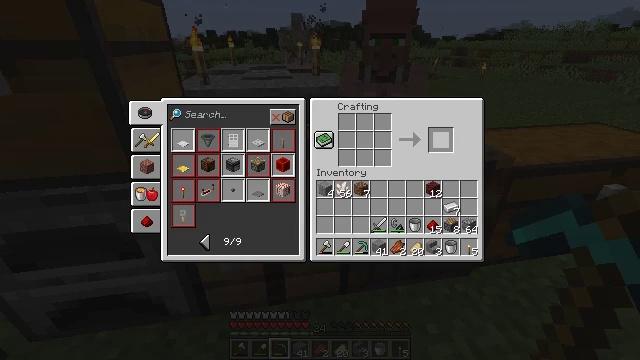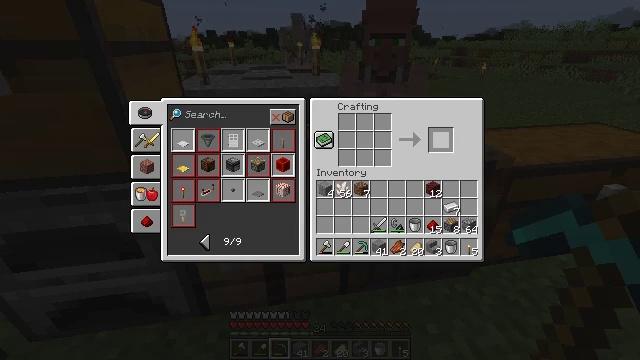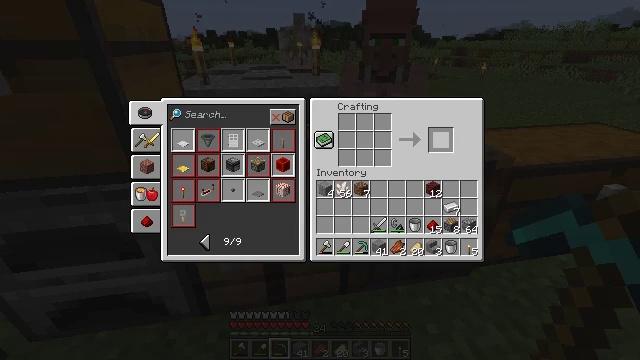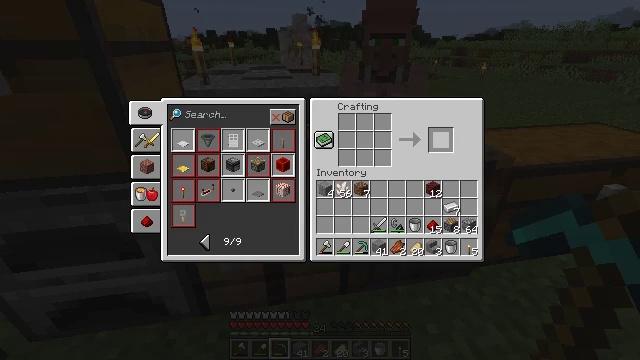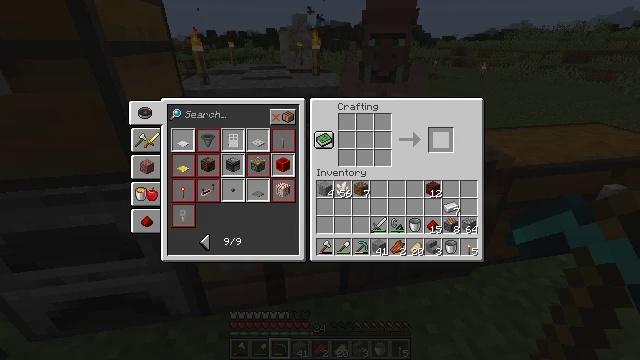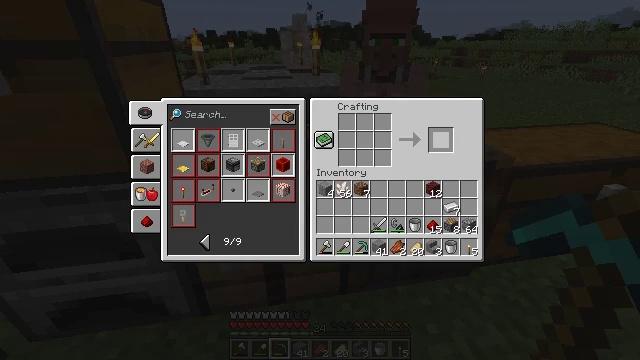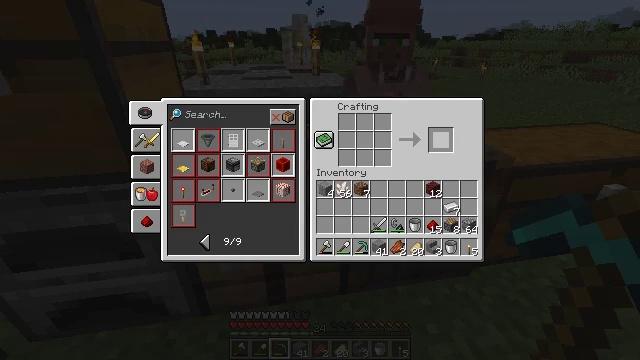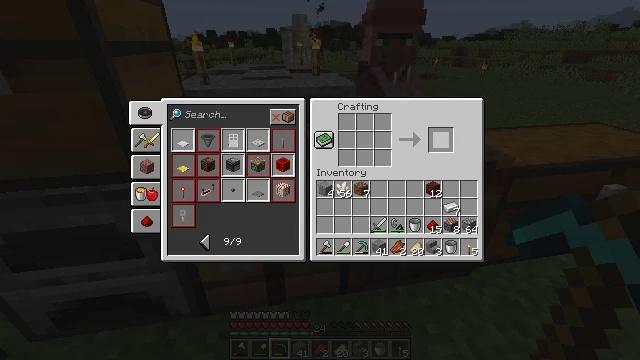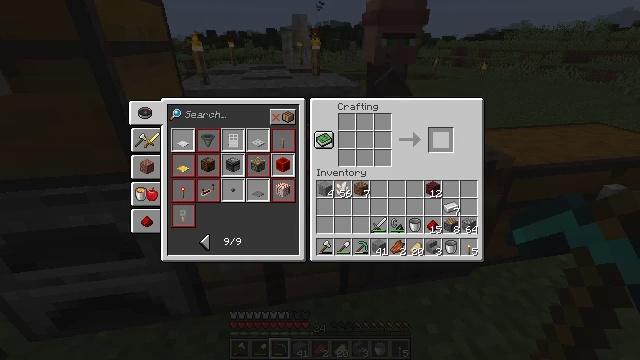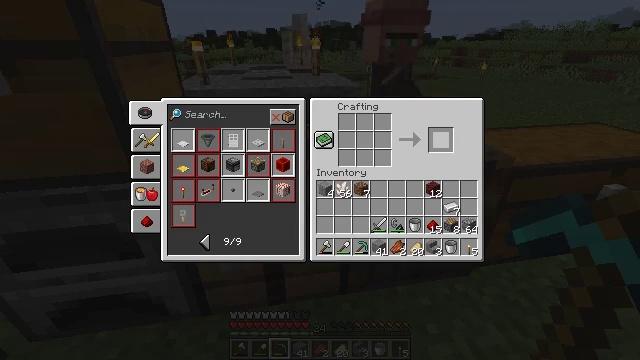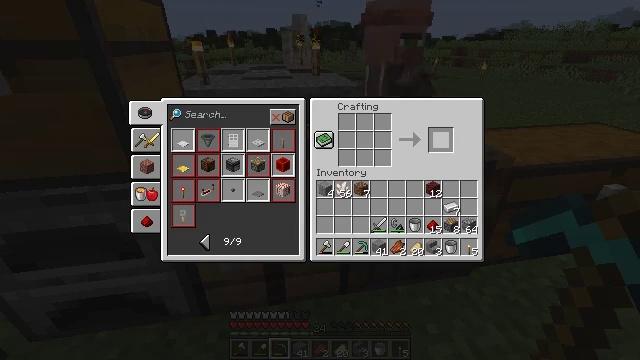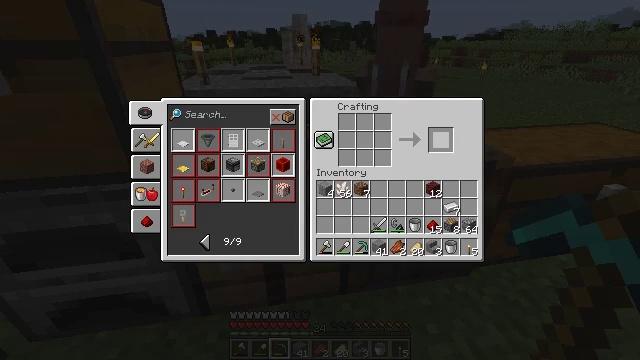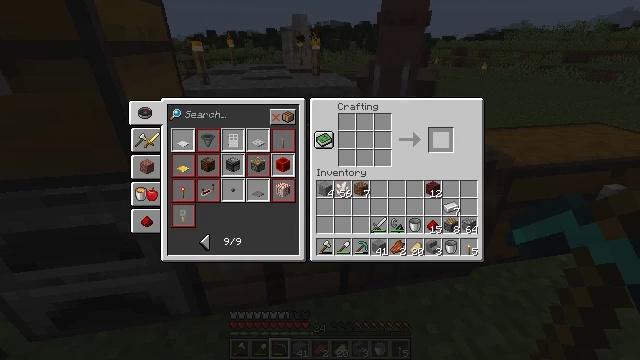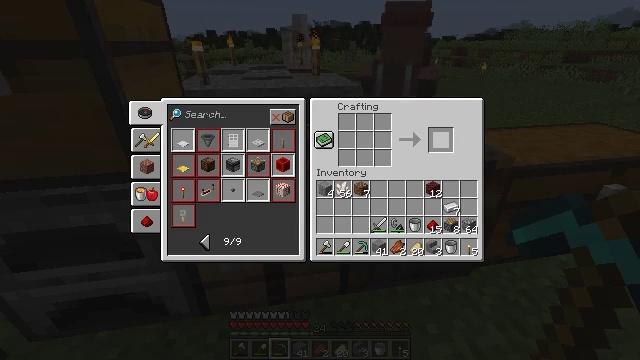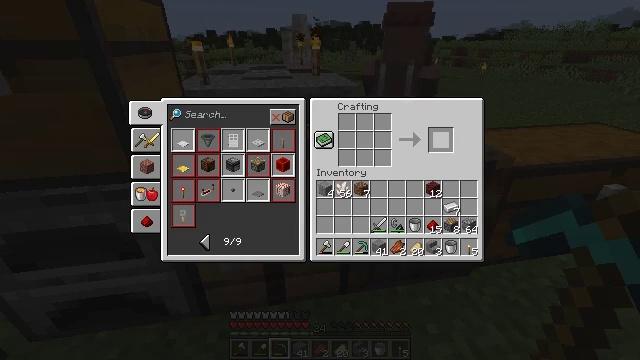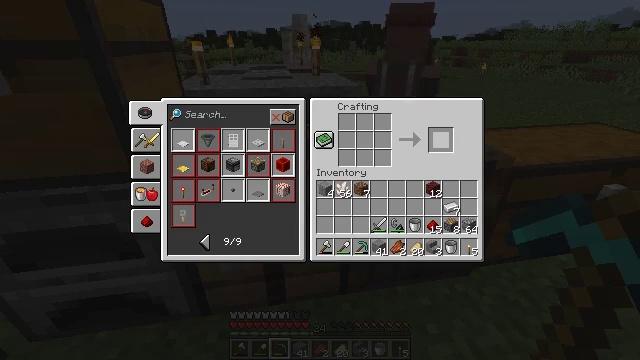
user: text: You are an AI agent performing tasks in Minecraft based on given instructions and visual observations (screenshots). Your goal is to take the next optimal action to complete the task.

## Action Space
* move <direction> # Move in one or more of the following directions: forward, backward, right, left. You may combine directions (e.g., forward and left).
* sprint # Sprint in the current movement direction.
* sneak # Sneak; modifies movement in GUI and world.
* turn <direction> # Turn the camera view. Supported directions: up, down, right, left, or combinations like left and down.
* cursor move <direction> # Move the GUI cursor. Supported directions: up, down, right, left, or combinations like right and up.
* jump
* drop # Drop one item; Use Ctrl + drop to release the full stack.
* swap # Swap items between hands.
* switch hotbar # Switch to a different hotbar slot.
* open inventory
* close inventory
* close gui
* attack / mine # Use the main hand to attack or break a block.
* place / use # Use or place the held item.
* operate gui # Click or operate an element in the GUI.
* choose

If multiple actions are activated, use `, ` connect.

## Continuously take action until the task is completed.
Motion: motion action
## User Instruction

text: Create an observer using the crafting table.
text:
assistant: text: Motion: no_op
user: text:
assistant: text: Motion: no_op
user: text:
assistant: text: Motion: no_op
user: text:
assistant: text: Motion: no_op
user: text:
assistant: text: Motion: no_op
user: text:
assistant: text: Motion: no_op
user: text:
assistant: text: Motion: no_op
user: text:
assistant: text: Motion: no_op
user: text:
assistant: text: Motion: no_op
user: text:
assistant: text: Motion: no_op
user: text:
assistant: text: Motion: no_op
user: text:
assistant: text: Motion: no_op
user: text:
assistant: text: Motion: no_op
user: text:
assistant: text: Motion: no_op
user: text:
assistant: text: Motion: no_op
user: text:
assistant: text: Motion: no_op
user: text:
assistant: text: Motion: no_op
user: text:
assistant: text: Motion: no_op
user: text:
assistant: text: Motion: no_op
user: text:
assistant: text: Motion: no_op
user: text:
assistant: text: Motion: no_op
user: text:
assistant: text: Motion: no_op
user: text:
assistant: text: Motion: no_op
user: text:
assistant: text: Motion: no_op
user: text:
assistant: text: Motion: no_op
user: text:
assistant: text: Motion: no_op
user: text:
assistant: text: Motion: no_op
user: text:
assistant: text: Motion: no_op
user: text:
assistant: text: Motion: no_op
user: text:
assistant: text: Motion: no_op